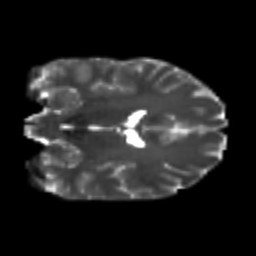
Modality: T2w
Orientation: coronal
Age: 24
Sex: male
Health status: healthy
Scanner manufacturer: philips
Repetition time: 7.384 s
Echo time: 0.08599 s